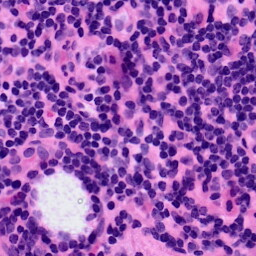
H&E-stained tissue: LymphNode